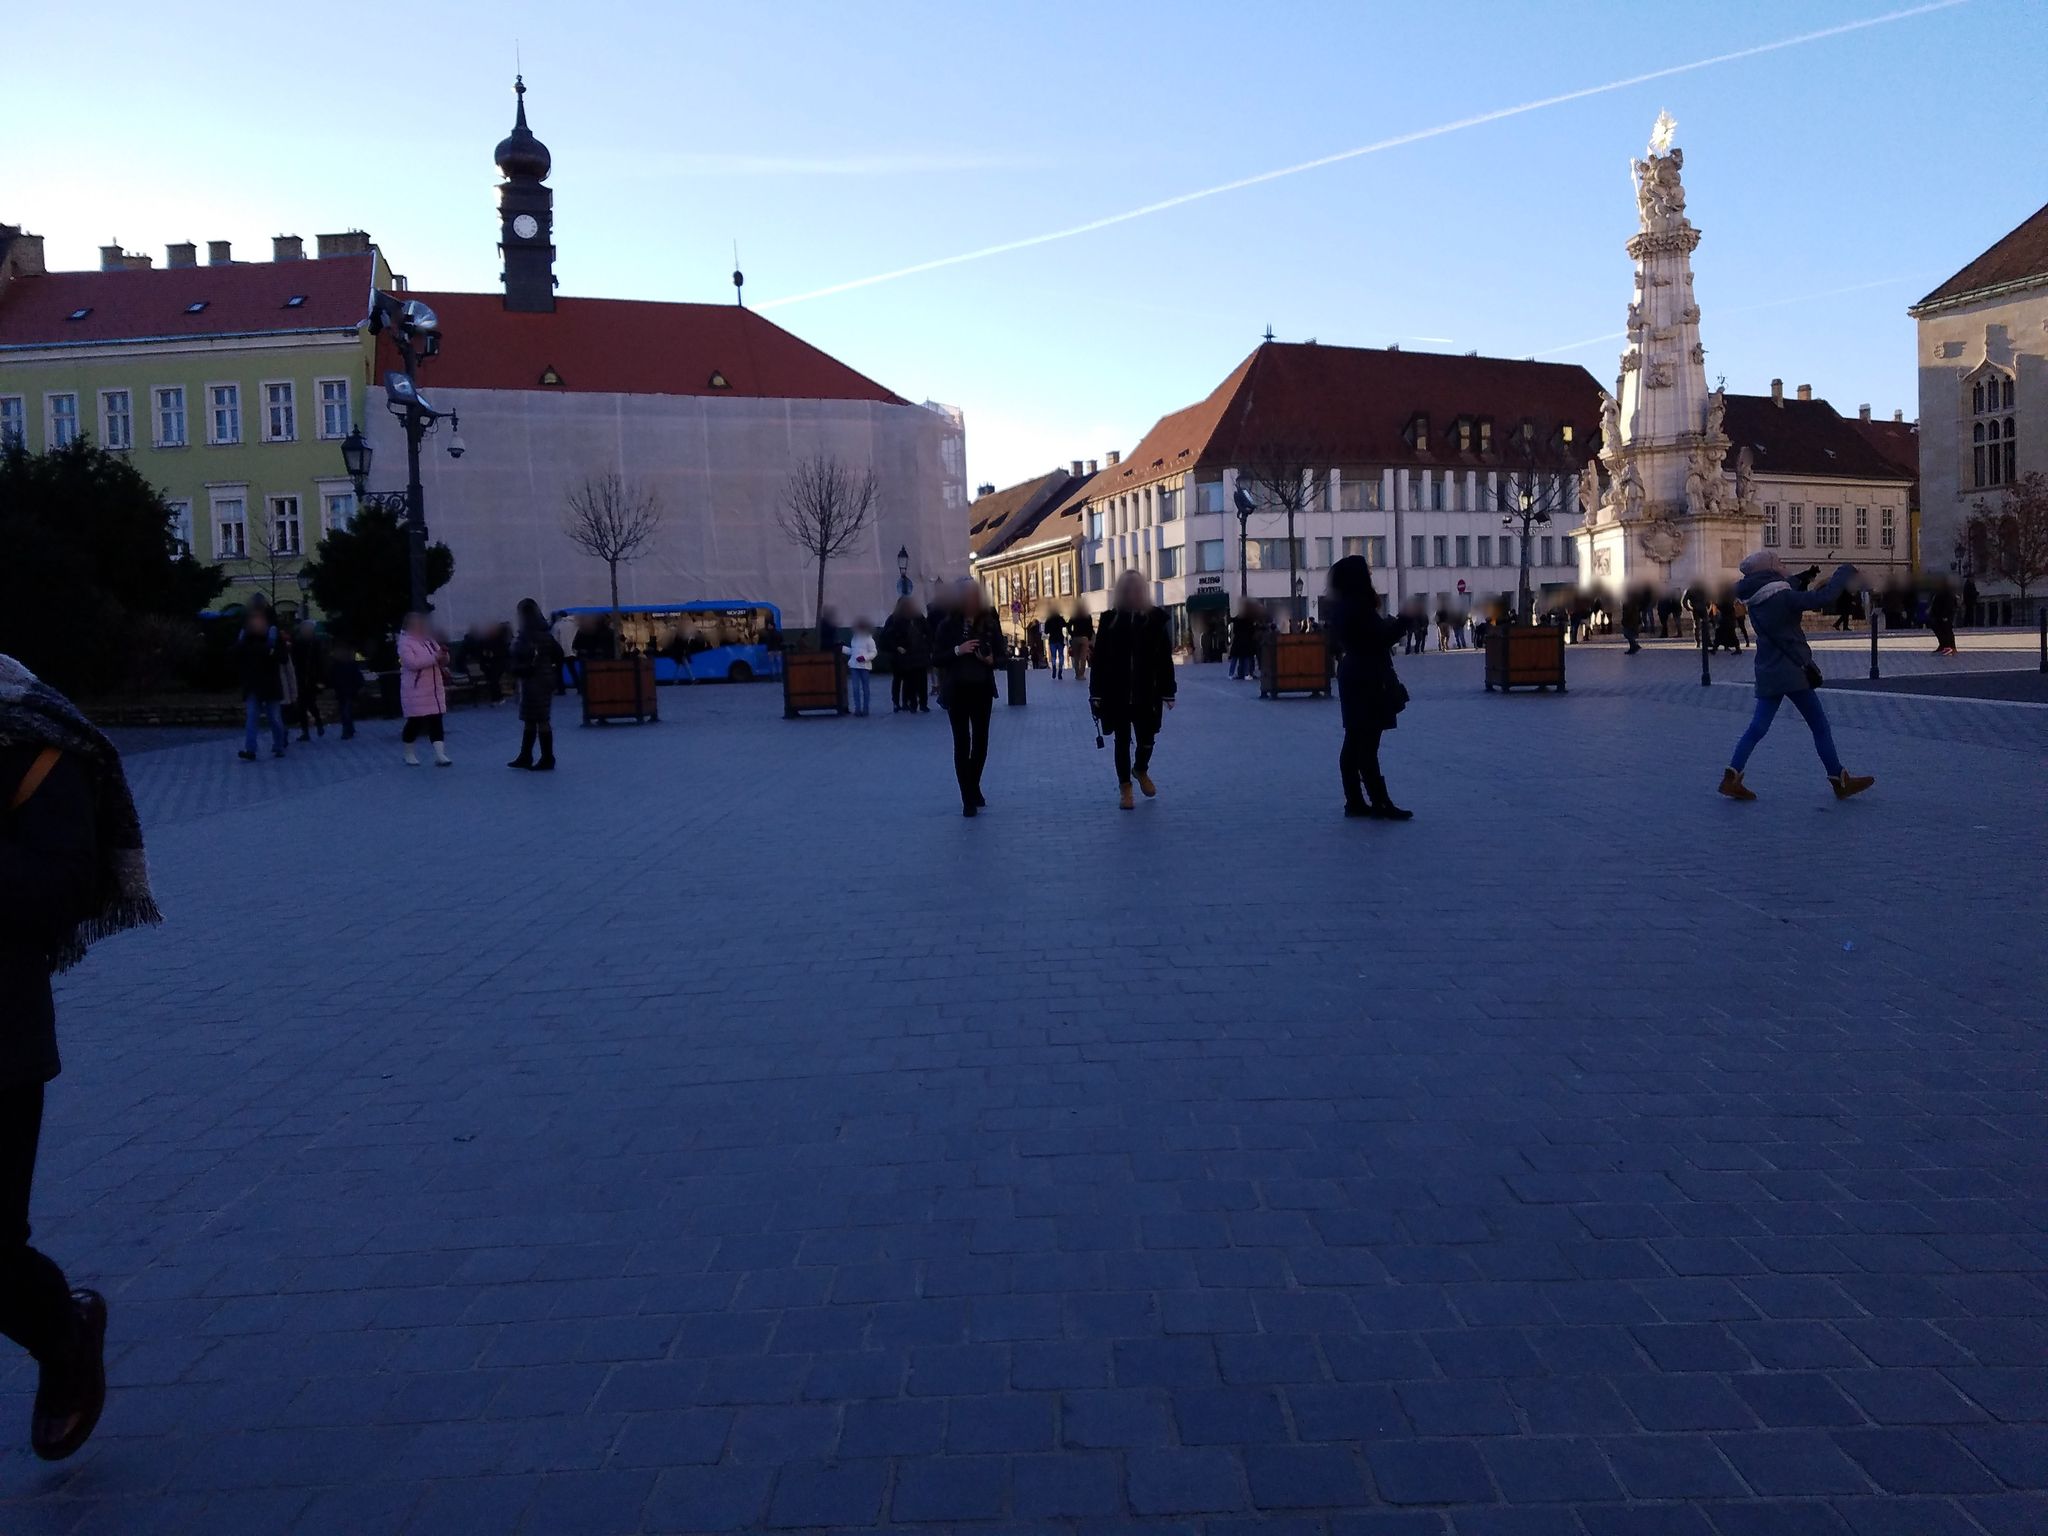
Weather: clear
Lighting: dusk/dawn
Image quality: good
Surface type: walking surface
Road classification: pedestrian
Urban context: urban centre
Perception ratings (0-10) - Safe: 4.44, Lively: 9.17, Beautiful: 2.88, Boring: 7.86, Depressing: 0.53, Wealthy: 9.93